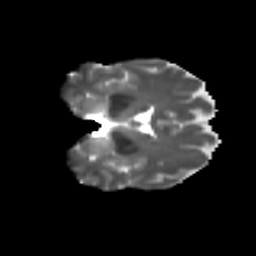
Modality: T2w
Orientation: coronal
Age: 49
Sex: female
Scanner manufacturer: ge
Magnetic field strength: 3 T
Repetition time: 7.8 s
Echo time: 0.0606 s